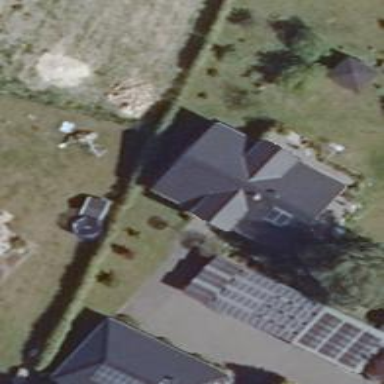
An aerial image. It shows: Simple house.